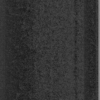
Label: dusty